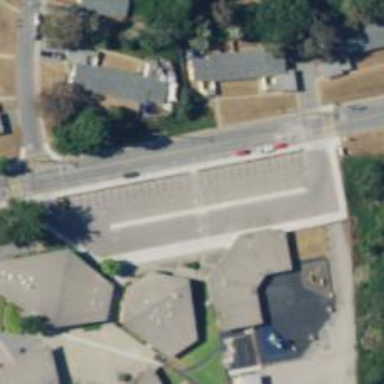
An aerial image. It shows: Marked crossing on footway.